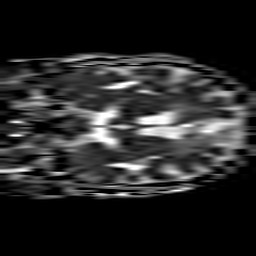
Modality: ADC
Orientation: coronal
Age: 48
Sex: female
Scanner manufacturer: philips
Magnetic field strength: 3 T
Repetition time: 3.084 s
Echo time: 0.076 s